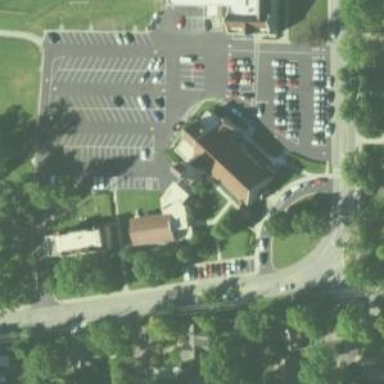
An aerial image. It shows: Building serving as place of worship.